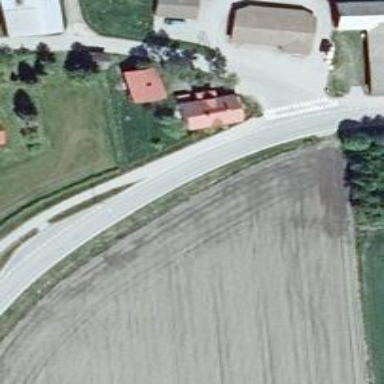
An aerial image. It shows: Asphalt cycleway.